Interaction volume radius: 5 \u00c5
Interaction volume height: 10 \u00c5
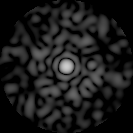
Disorder parameter: 0.7983